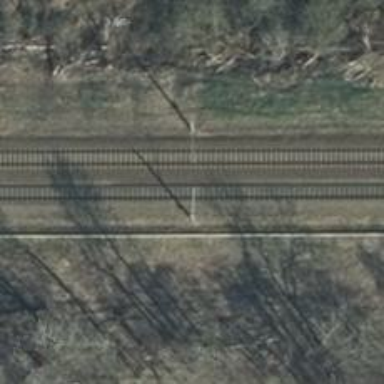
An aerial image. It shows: Milestone along the railway track with catenary mast.